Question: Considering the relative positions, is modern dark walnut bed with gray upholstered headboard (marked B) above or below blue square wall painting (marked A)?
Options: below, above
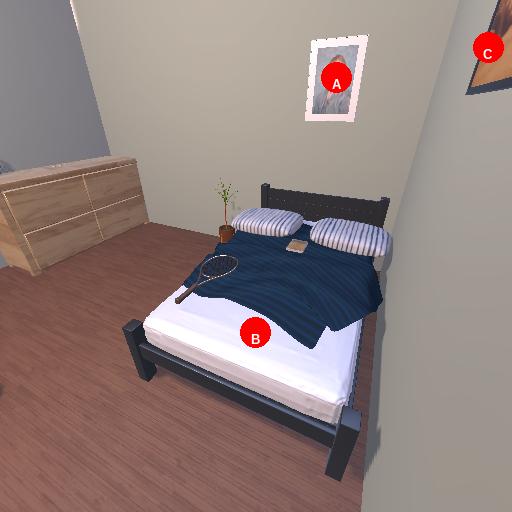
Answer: below